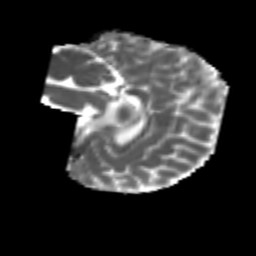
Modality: MD
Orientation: sagittal
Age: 6
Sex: male
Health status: healthy